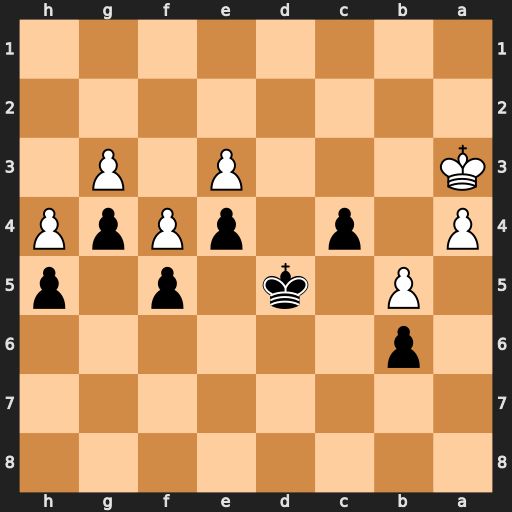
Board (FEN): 8/8/1p6/1P1k1p1p/P1p1pPpP/K3P1P1/8/8
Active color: b
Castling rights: -
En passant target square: -
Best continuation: Kc5 Kb2 Kb4